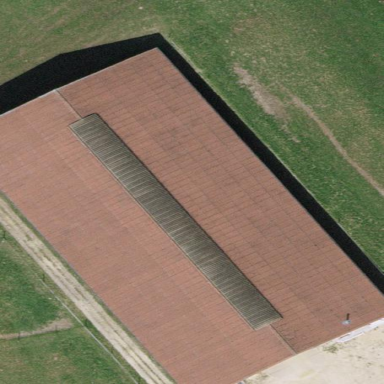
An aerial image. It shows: Riding hall for equestrian sports.